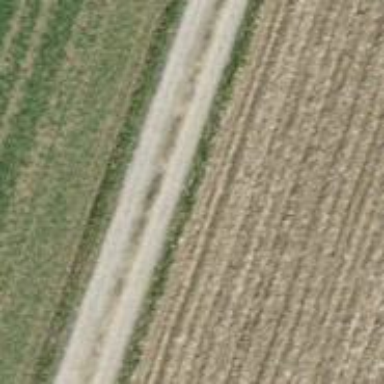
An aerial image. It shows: Gravel track with grade3 tracktype.